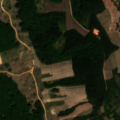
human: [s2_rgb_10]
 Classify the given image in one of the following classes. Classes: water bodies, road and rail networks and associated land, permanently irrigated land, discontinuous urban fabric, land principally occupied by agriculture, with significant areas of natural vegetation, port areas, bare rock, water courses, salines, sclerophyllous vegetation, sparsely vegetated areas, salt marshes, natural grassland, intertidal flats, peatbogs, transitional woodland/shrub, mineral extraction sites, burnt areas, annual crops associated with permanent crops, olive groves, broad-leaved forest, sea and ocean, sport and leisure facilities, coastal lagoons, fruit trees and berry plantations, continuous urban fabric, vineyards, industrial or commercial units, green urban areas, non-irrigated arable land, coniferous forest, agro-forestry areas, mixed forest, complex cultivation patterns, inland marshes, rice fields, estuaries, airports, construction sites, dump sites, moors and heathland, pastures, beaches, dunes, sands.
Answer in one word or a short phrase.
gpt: land principally occupied by agriculture, with significant areas of natural vegetation, broad-leaved forest, mixed forest, natural grassland